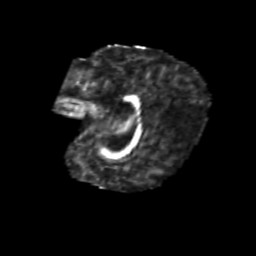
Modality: FA
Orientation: sagittal
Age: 6
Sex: female
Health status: healthy